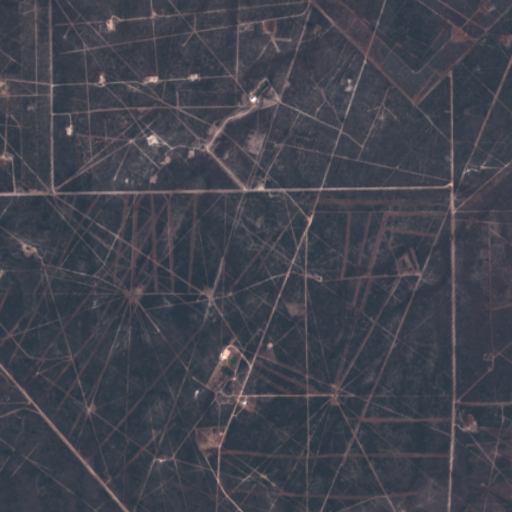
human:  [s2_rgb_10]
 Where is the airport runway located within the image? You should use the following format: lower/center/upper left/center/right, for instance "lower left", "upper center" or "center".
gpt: The airport runway is located in the upper right of the image.
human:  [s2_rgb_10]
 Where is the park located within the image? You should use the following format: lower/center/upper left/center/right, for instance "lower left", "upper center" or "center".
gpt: There is no park in the image.